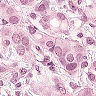
Metastatic tissue present: yes